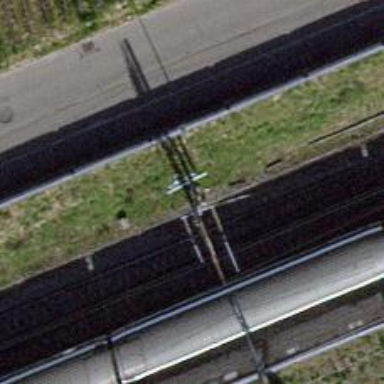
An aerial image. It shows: Power pole.